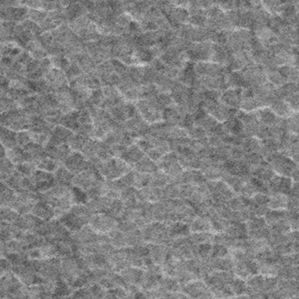
Label: frost